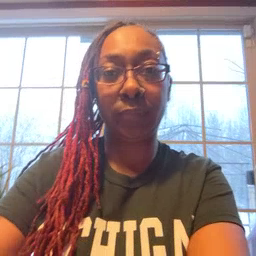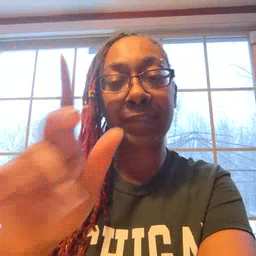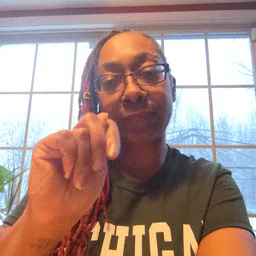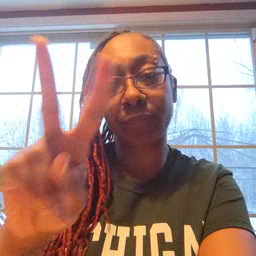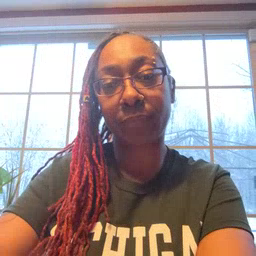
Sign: TV